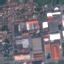
Label: Industrial